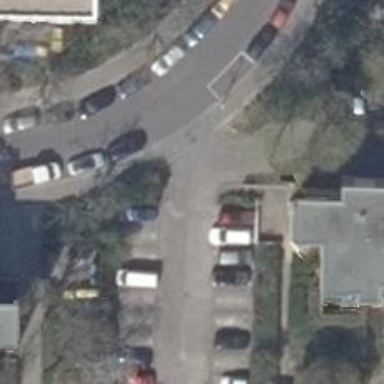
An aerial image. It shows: Concrete driveway.